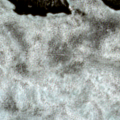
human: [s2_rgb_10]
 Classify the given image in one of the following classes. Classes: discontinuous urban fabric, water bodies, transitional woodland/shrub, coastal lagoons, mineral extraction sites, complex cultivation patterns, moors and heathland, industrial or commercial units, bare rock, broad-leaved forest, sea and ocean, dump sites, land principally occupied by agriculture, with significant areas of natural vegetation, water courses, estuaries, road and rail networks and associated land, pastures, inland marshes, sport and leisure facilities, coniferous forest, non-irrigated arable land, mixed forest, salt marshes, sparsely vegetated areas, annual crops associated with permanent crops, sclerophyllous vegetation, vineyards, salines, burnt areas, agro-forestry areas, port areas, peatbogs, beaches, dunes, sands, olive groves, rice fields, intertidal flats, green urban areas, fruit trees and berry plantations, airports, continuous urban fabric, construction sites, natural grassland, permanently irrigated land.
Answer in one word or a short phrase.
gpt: mixed forest, water bodies